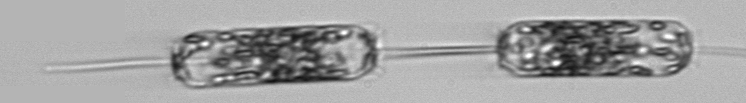
Label: Ditylum_brightwellii